Question: I want to make the labels of the x-axis are based on year dates. Here is my code:
'''
var width = 600;
var height = 600;
var padding = { top: 50, right: 50, bottom: 50, left: 50 };
var dataset = [[2011, 6224], [2012, 7528], [2013, 7756], [2014, 8632], [2015, 6582], [2016, 8704]];
var min = d3.min(dataset, function(d) {
return d[1];
})
var max = d3.max(dataset, function(d) {
return d[1];
})
var xScale = d3.scaleLinear()
.domain([2011, 2016])
.range([0, width - padding.left - padding.right]);
var yScale = d3.scaleLinear()
.domain([6000, max])
.range([height - padding.top - padding.bottom, 0]);
var svg = d3.select('body')
.append('svg')
.attr('width', width)
.attr('height', height);
var xAxis = d3.axisBottom()
.scale(xScale);
var yAxis = d3.axisLeft()
.scale(yScale);
svg.append('g')
.attr('class', 'axis')
.attr('transform', 'translate(' + padding.left + ',' + (height - padding.bottom) + ')')
.call(xAxis);
svg.append('g')
.attr('class', 'axis')
.attr('transform', 'translate(' + padding.left + ',' + padding.top + ')')
.call(yAxis);
'''
However, this is how my x-axis looks like this instead:

I want to know how to change the labels to year dates.
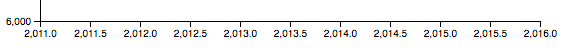
Answer: Chain this method 'tickFormat(d3.format("d"))' where you are preparing xAxis
ie:-
'''
var xAxis = d3.axisBottom()
.scale(xScale).tickFormat(d3.format("d"));
'''
See working CodePen <URL>
And here is the running snippet:
'''
var width = 600;
var height = 600;
var padding = {
top: 50,
right: 50,
bottom: 50,
left: 50
};
var dataset = [
[2011, 6224],
[2012, 7528],
[2013, 7756],
[2014, 8632],
[2015, 6582],
[2016, 8704]
];
var min = d3.min(dataset, function(d) {
return d[1];
})
var max = d3.max(dataset, function(d) {
return d[1];
})
var xScale = d3.scaleLinear()
.domain([2011, 2016])
.range([0, width - padding.left - padding.right]);
var yScale = d3.scaleLinear()
.domain([6000, max])
.range([height - padding.top - padding.bottom, 0]);
var svg = d3.select('body')
.append('svg')
.attr('width', width)
.attr('height', height);
var xAxis = d3.axisBottom()
.scale(xScale).tickFormat(d3.format("d"));
var yAxis = d3.axisLeft()
.scale(yScale);
svg.append('g')
.attr('class', 'axis')
.attr('transform', 'translate(' + padding.left + ',' + (height - padding.bottom) + ')')
.call(xAxis);
svg.append('g')
.attr('class', 'axis')
.attr('transform', 'translate(' + padding.left + ',' + padding.top + ')')
.call(yAxis);
'''
'''
<script src="https://d3js.org/d3.v4.min.js"></script>
'''